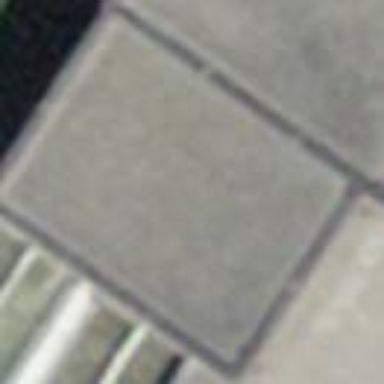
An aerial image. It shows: Building with flat roof.